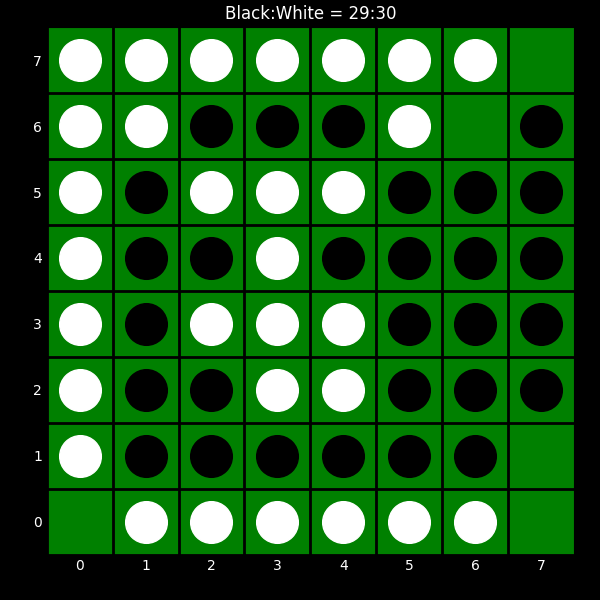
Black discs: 29
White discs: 30